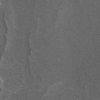
Label: not_dusty